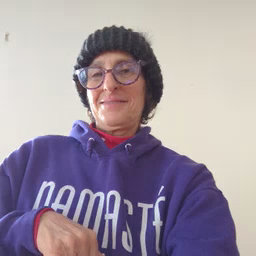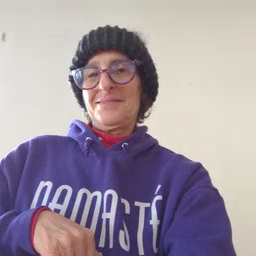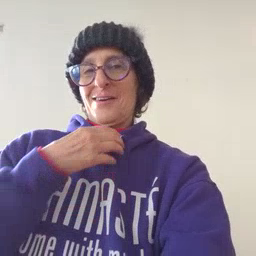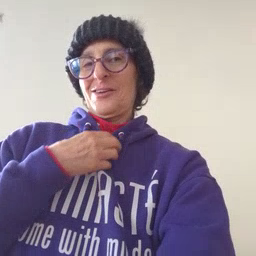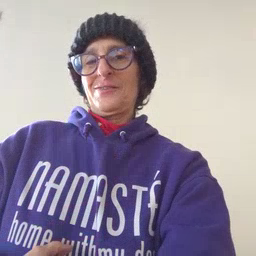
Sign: hungry